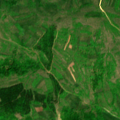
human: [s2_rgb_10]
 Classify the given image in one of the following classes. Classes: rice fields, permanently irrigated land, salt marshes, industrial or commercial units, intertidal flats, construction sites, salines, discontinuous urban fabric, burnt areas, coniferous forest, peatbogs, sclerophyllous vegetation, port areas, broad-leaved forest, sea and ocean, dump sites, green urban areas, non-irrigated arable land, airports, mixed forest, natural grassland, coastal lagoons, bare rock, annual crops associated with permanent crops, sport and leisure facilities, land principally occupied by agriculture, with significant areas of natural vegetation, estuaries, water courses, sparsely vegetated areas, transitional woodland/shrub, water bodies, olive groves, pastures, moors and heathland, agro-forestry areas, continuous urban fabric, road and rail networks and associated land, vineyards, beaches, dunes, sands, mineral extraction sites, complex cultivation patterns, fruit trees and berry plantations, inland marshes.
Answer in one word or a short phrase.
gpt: complex cultivation patterns, land principally occupied by agriculture, with significant areas of natural vegetation, broad-leaved forest, natural grassland, transitional woodland/shrub